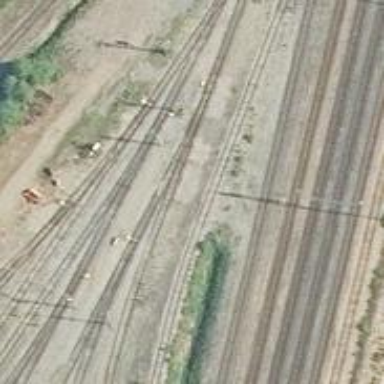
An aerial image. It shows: Rail yard with electrified contact lines for railway operations.